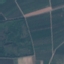
Land use / land cover: PermanentCrop